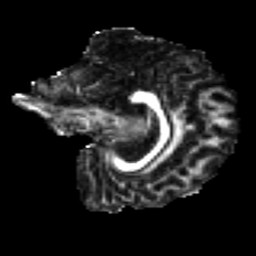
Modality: FA
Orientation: sagittal
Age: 23
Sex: female
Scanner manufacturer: ge
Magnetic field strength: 3 T
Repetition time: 7.8 s
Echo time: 0.0609 s